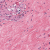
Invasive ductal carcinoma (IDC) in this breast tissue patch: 0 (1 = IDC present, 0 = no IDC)